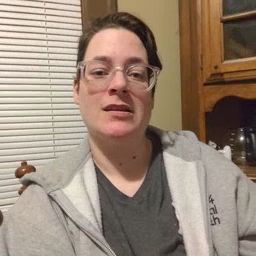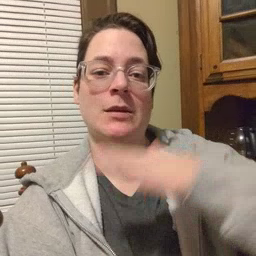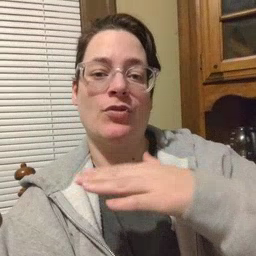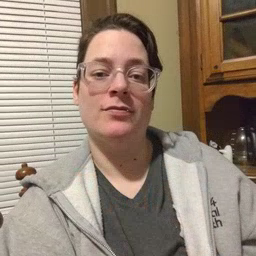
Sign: table